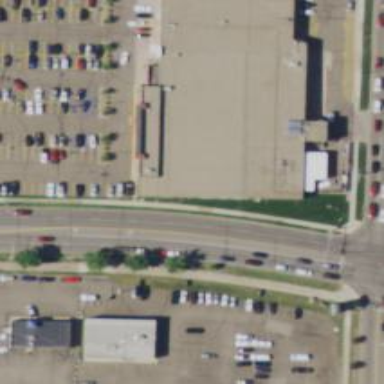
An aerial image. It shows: Post office.